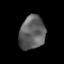
Tissue: lung
Cell type: T cells
Senescence score: 0.1197
Nuclear area (px): 845
Mean DAPI intensity: 95.961